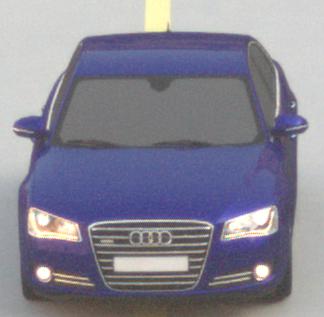
Make: Audi
Model: A8 D4
Model produced from: 2009
Model produced until: 2017
Doors: 4
Color: blue
Road condition: dry road
Daytime: sunrise or sunset
Contrast: low contrast